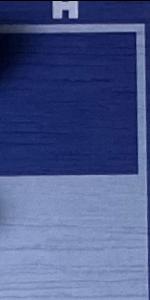
Label: Empty